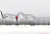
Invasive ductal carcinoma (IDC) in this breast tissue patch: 0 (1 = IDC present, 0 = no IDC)